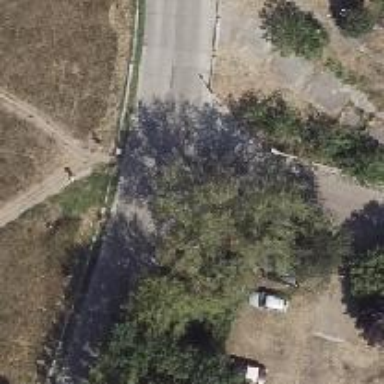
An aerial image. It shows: Concrete residential road with sidewalk on the left.